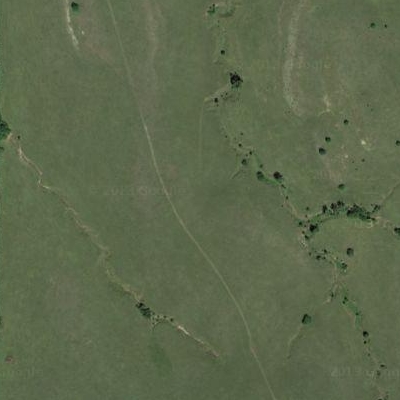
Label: Grass